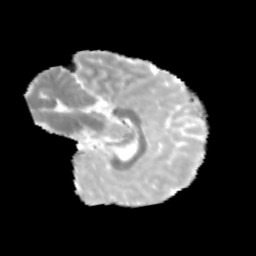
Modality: MD
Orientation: sagittal
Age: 9
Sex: male
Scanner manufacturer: siemens
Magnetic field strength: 3 T
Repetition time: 3.8 s
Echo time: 0.07 s